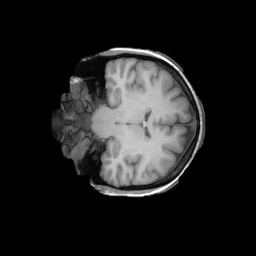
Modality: T1w
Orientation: coronal
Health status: ill
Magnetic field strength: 3 T